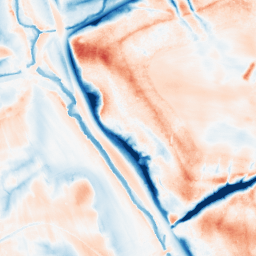
Category: classical
Decomposition family: gaussian_anisotropic
Decomposition parameters: sigma_x: 10
sigma_y: 10
Upsampling method: edge_directed
Upsampling parameters: scale: 4
Upsampling scale: 4